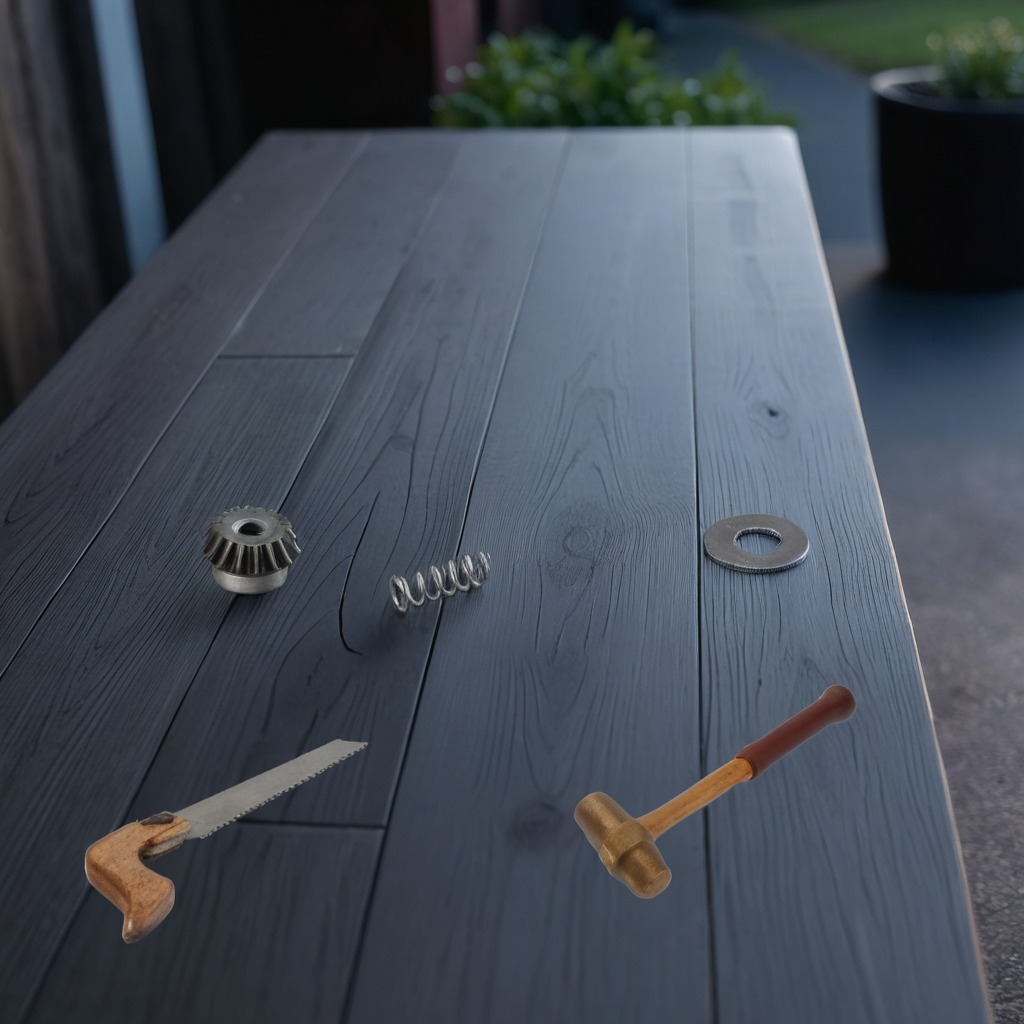
A steel gear with teeth, a flat metal washer, a hammer, a coiled metal spring, and a handheld metal saw are lying on the table.